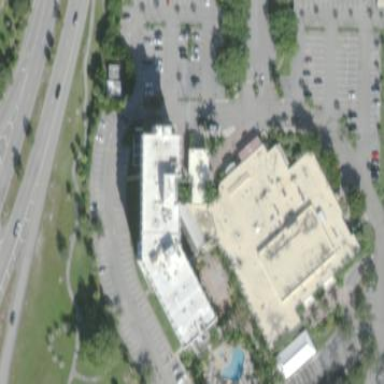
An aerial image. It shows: Hotel.